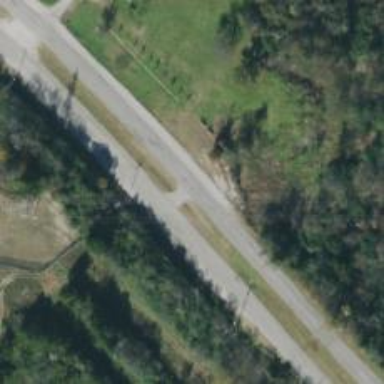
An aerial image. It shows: Secondary link road.